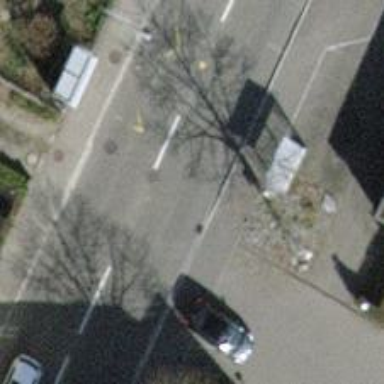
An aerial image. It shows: Bus stop with platform for public transport.